Question: I have a table with 2 rows and 4 cells. The 1st and second cells are 30% width of table and the 3rd and forth sit top of each other again 30% width making total of 90%.
Iv tried putting listbox cells into panels and setting their width to 30%, putting cell width to 30% and a few other things but width still ignored.
The table itself should be 100% width of the screen.

My listboxes keep expanding to more than their allocated 30% though, how can I stop this?
Update: I got the listbox to stop overflowing but not the listbox is sometimes smaller than the cell - can I get it to match the cell width all the time whether the text is shorter or longer than the width?
'''
<div style="overflow: hidden">
<asp:Table runat="server" Width="100%" GridLines="Horizontal">
<asp:TableRow Width="100%">
<asp:TableCell RowSpan="2">
<asp:ListBox ID="JsonAppKeyListBox" runat="server" AutoPostBack="True" Rows="20" BackColor="#66CCFF" ForeColor="White" onselectedindexchanged="JsonListBox_SelectedIndexChanged">
</asp:ListBox>
</asp:TableCell>
<asp:TableCell RowSpan="2">
<asp:Panel ID="pnlParentNodes" runat="server" Width="100%">
<asp:ListBox ID="JsonAppsValueListBox" runat="server" AutoPostBack="True" Rows="20" BackColor="#66CCFF" ForeColor="White" Width="100%">
</asp:ListBox>
</asp:Panel>
</asp:TableCell>
<asp:TableCell HorizontalAlign="Right" Width="30%">
<asp:ImageButton ID="imgBtnBack" runat="server" ImageUrl="~/img/analysis/analysis_back_logo.png" Width="30px" HorizontalAlign="Center"/>
<asp:ImageButton ID="imgBtnDelete" runat="server" ImageUrl="~/img/analysis/analysis_delete_logo.png" Width="30px"/>
<asp:ImageButton ID="imgBtnConfirm" runat="server" ImageUrl="~/img/analysis/analysis_confirmed_logo.png" Width="30px"/>
</asp:TableCell>
</asp:TableRow>
<asp:TableRow>
<asp:TableCell>
<asp:TextBox ID="tb_nodeNotes" runat="server" Height="300px" Width="100%" BackColor="#66CCFF" ForeColor="White" Rows="30" TextMode="MultiLine">
</asp:TextBox>
</asp:TableCell>
</asp:TableRow>
</asp:Table>
</div>
'''
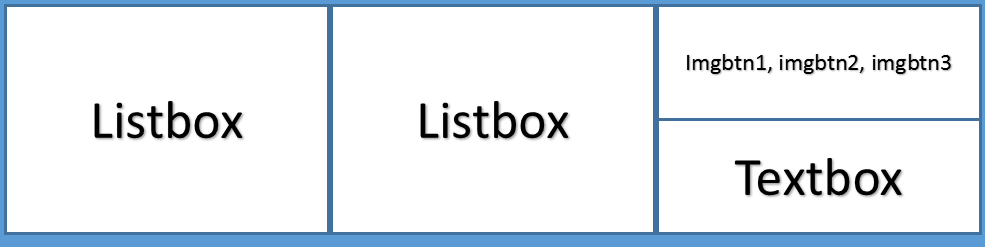
Answer: got it. needed to set the listbox, cells and the rows to 30, 30 and 100 percent respectively
'''
<div style="overflow: hidden">
<asp:Table runat="server" Width="100%" GridLines="Horizontal">
<asp:TableRow Width="100%">
<asp:TableCell RowSpan="2" Width="30%">
<asp:ListBox ID="JsonAppKeyListBox" runat="server" AutoPostBack="True" Rows="20" BackColor="#66CCFF" ForeColor="White" onselectedindexchanged="JsonListBox_SelectedIndexChanged" Width="100%">
</asp:ListBox>
</asp:TableCell>
<asp:TableCell RowSpan="2" Width="30%">
<asp:ListBox ID="JsonAppsValueListBox" runat="server" AutoPostBack="True" Rows="20" BackColor="#66CCFF" ForeColor="White" Width="100%" Height="100%">
</asp:ListBox>
</asp:TableCell>
<asp:TableCell HorizontalAlign="Right" Width="30%">
<asp:ImageButton ID="imgBtnBack" runat="server" ImageUrl="~/img/analysis/analysis_back_logo.png" Width="30px" HorizontalAlign="Center"/>
<asp:ImageButton ID="imgBtnDelete" runat="server" ImageUrl="~/img/analysis/analysis_delete_logo.png" Width="30px"/>
<asp:ImageButton ID="imgBtnConfirm" runat="server" ImageUrl="~/img/analysis/analysis_confirmed_logo.png" Width="30px"/>
</asp:TableCell>
</asp:TableRow>
<asp:TableRow>
<asp:TableCell>
<asp:TextBox ID="tb_nodeNotes" runat="server" Height="300px" Width="100%" BackColor="#66CCFF" ForeColor="White" Rows="30" TextMode="MultiLine">
</asp:TextBox>
</asp:TableCell>
</asp:TableRow>
</asp:Table>
</div>
'''